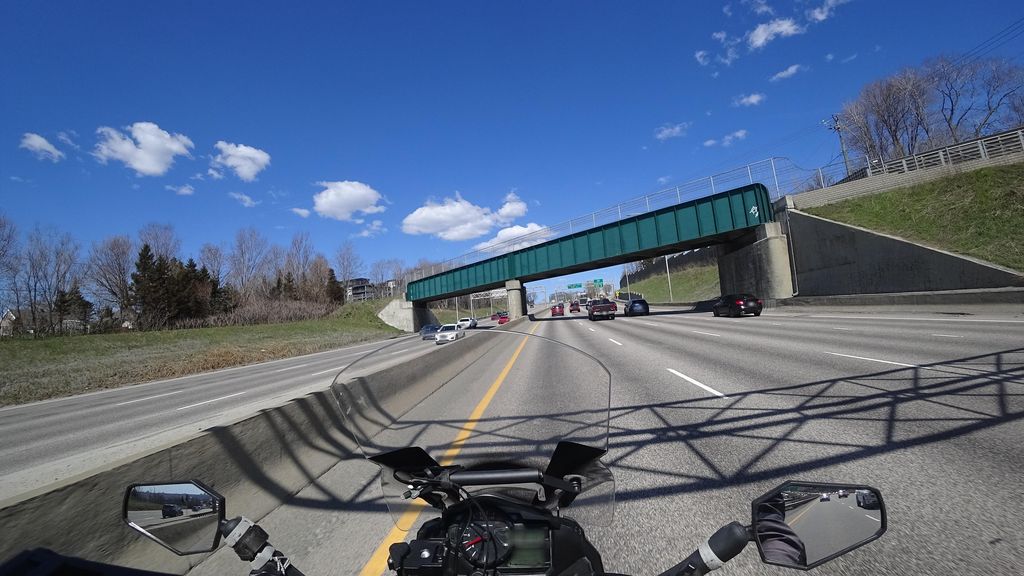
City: quebec_city